Question: I have been getting an unknown white-space at the bottom of my Service pages. I'm using 'column-count: 2;' to break the images up between two columns.
is the extra space at the bottom of 'mainCont', left side column.
If the images all line up flush then there is about a 30px of unneeded white-space. Although if the images do not line up flush then there is about a 50-70px of extra white-space. I have a 10px padding on the main containers but I can't find what is creating the extra spacing.
Here is a <URL> so you can see how it affects each one of the service pages.
CSS for main container:
'''
.mainCont {
width: 100%;
background: #f7f7f7;
padding: 10px;
position: relative;
margin-top: 2.5%;
}
'''
There is about '160px' of extra space at the bottom minus 20px(mainCont and gridbox img equals 20px in padding).

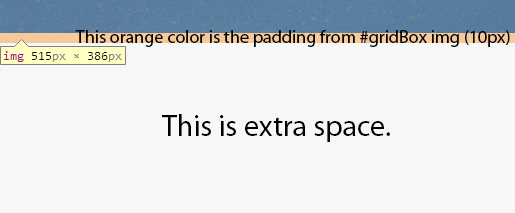
Answer: I have been making research since ysterday.
1. If image sizes are equal, no problem on all browsers
2. If image sizes are different, extra space occurs at the bottom of the page.
This is the bug of chrome browser. There is something wrong with balancing algorithm. They haven't resolved this issue yet. You can see <URL>